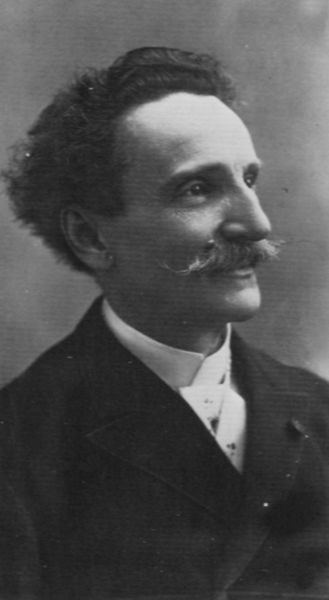
Titel: Georges-René Prince Bibesco (1834-1902), Publizist
Künstler: Atelier Nadar
Institution: unbekannt
Schlagwörter: mann, schatten, weiß, ausschnitt, frisur, grau, haar, licht, nase, ohr, profil, schwarz, stirn, blick, hochformat, alt, anzug, bart, hemd, jacke, schnurrbart, augen, kragen, bildnis, portrait, porträt, auge, haare, brustbild, kinn, knopf, lippe, locken, ohren, rechts, lächeln, welle, frack, schnäuzer, schnurbart, glanz, glatze, jackett, schnauzbart, schnauzer, jacket, strauß, foto, fotografie, photographie, lachen, schwarz-weiss, vatermörder, hakennase, portait, seite, stehkragen, älter, schnautzer, spitzbart, halbglatze, photo, halbprofil, halb, freundlich, lied, warze, nett, muttermal, sacko, augenlied, brecht, lächelt, porträz, wartze